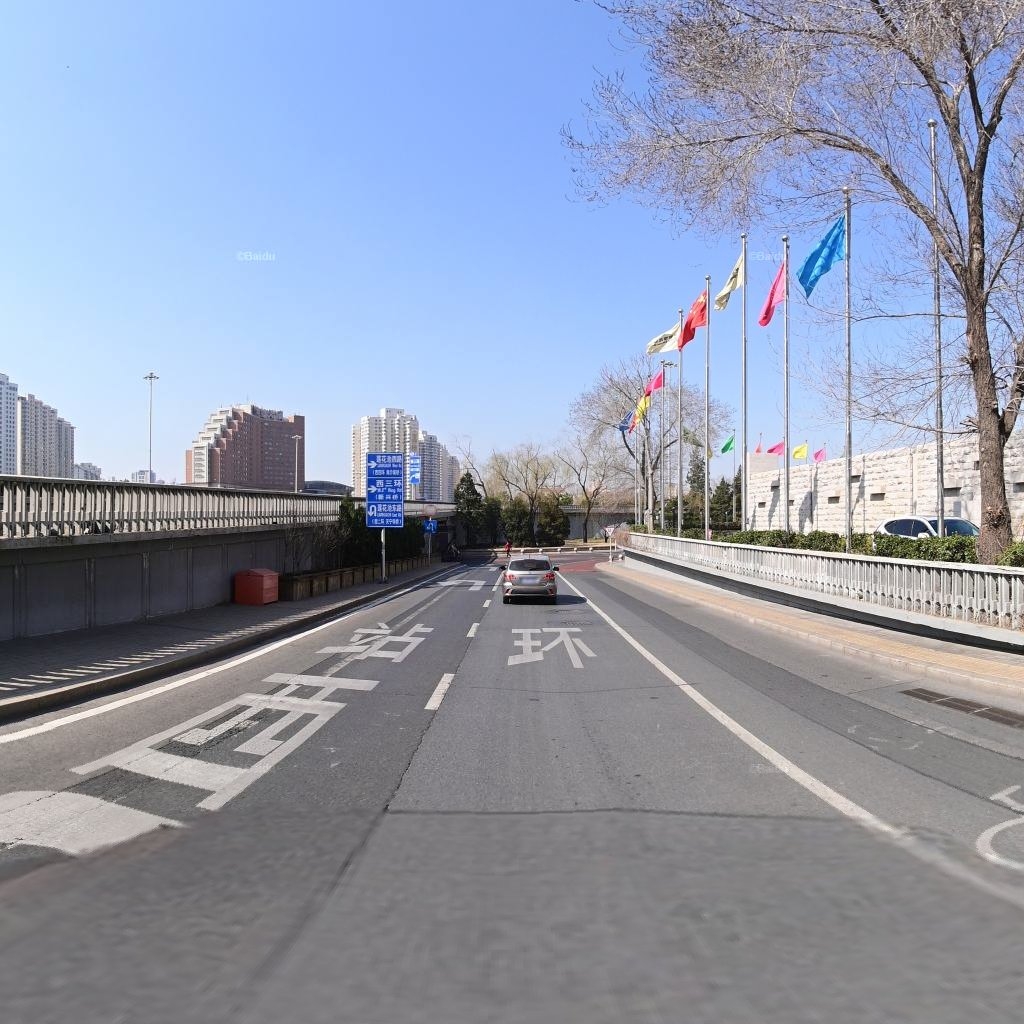
Region: Haidian
Road damage annotations: transverse crack, transverse crack, longitudinal crack, longitudinal crack, longitudinal crack